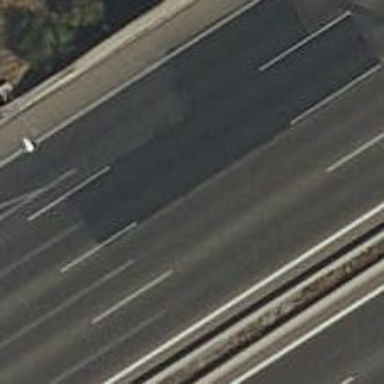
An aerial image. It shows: Asphalt bridge on motorway.